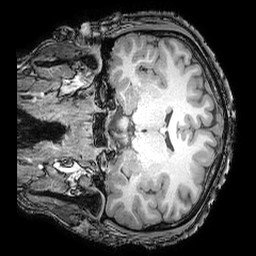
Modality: T1w
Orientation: coronal
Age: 18
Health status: ill
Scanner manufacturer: philips
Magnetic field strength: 3 T
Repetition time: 0.007 s
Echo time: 0.0035 s